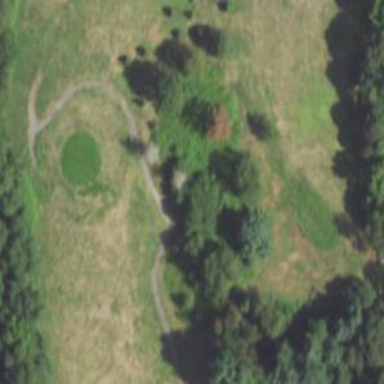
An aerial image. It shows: Path designed for golf carts.